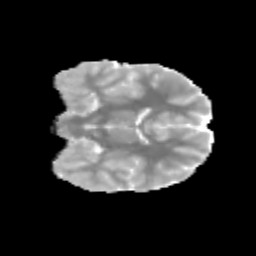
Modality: MD
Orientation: coronal
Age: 13
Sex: male
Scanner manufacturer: siemens
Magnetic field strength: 3 T
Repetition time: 3.8 s
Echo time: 0.07 s